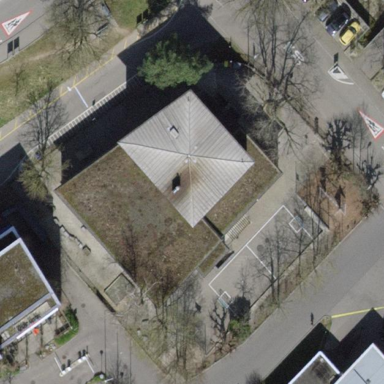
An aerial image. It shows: School.